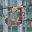
Label: 3